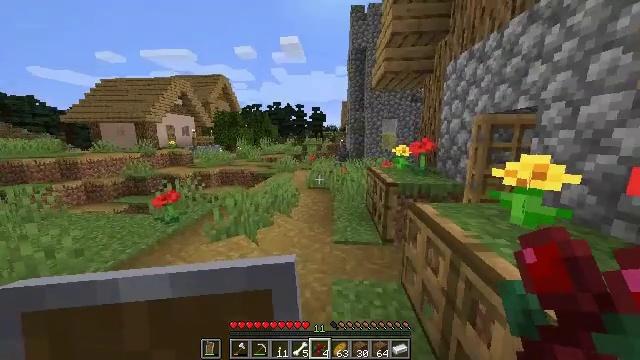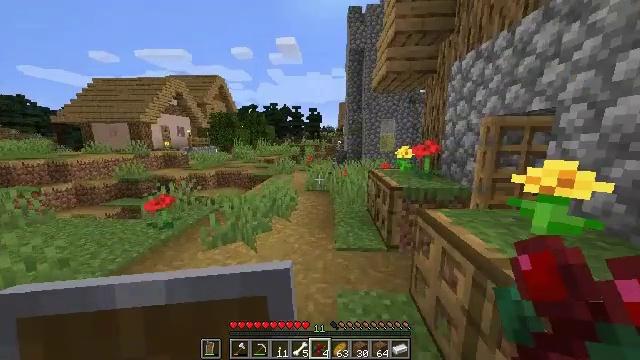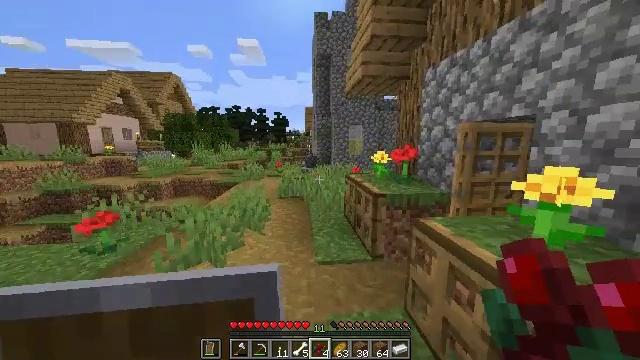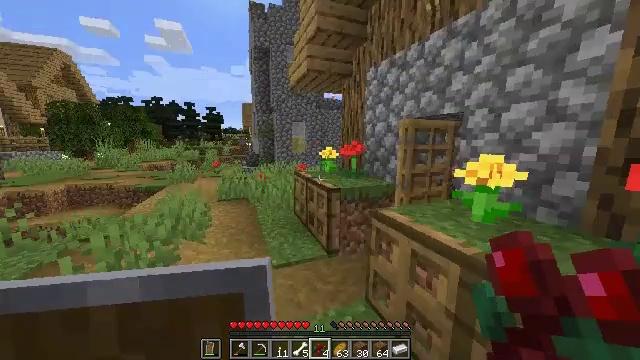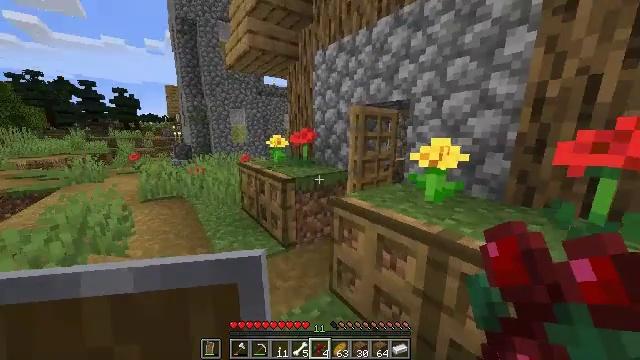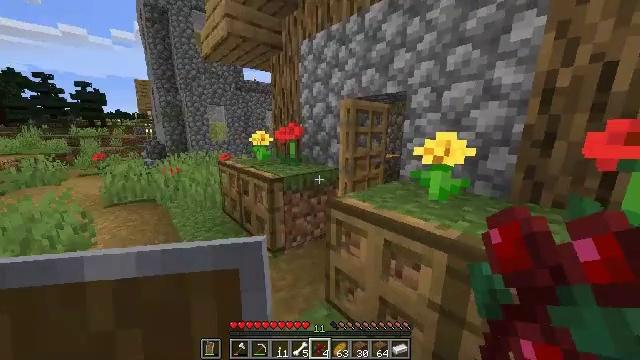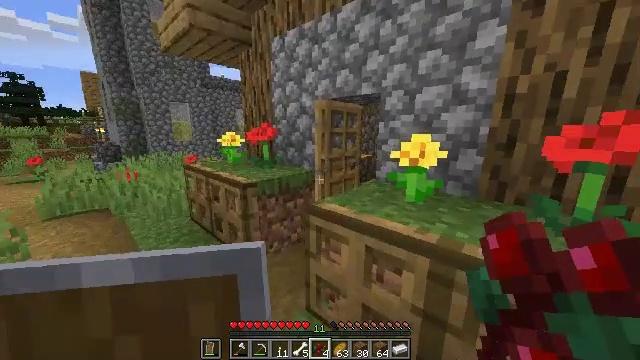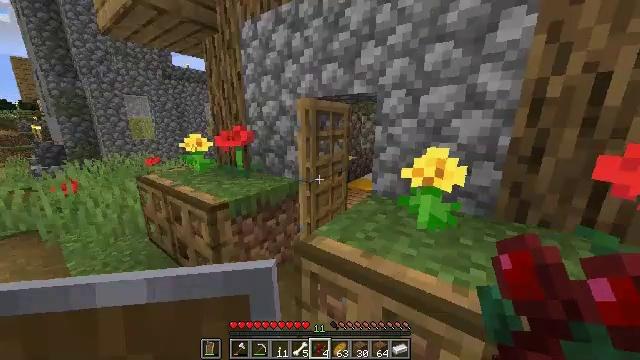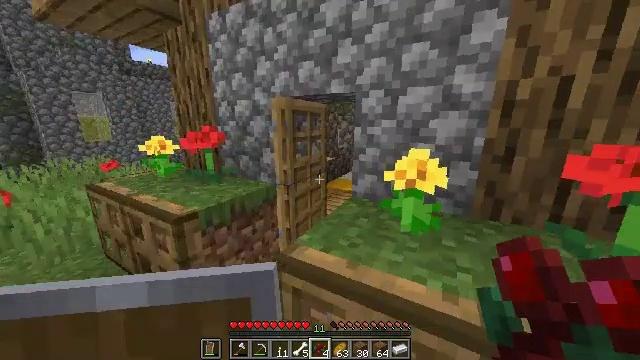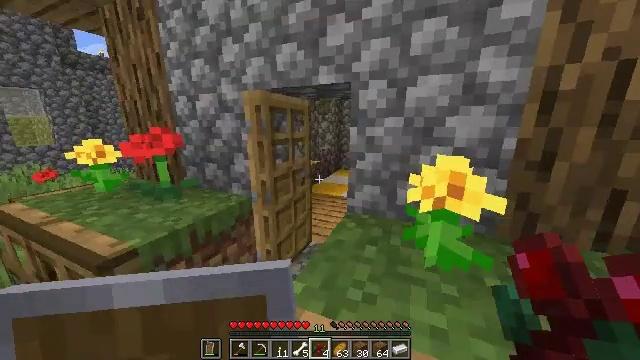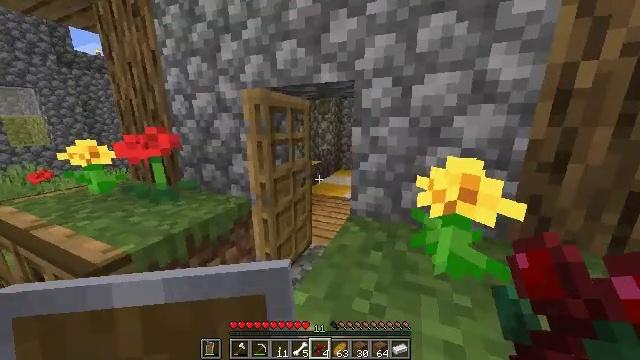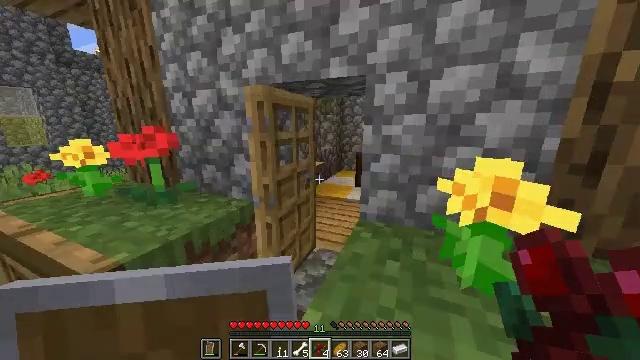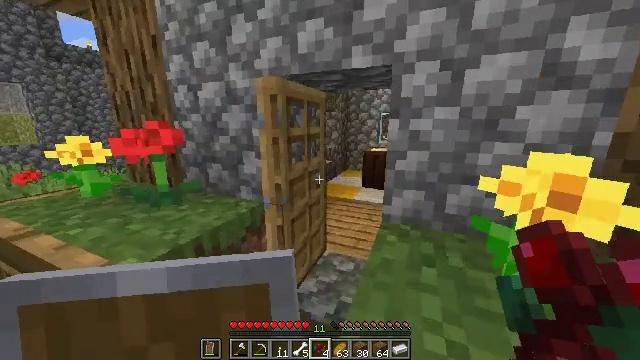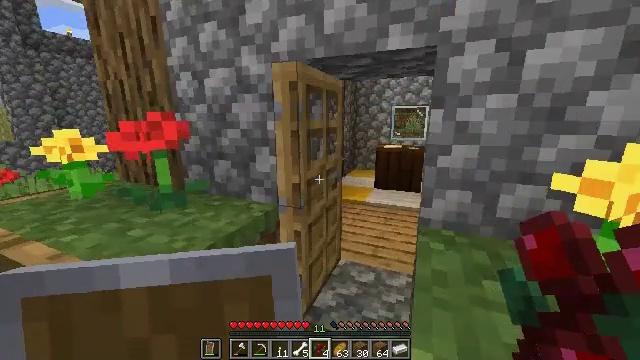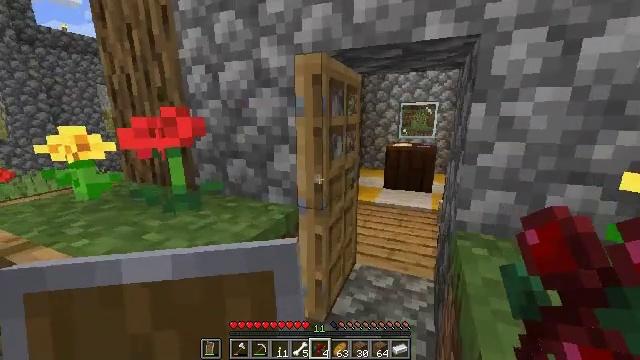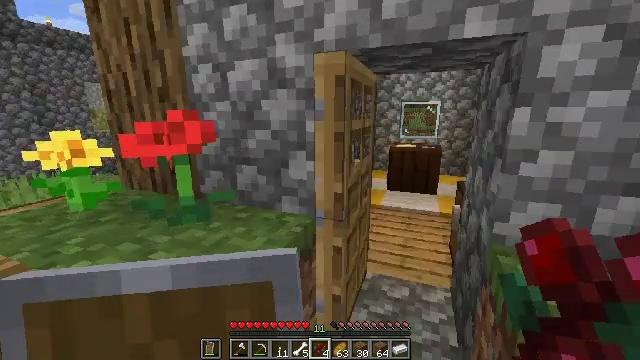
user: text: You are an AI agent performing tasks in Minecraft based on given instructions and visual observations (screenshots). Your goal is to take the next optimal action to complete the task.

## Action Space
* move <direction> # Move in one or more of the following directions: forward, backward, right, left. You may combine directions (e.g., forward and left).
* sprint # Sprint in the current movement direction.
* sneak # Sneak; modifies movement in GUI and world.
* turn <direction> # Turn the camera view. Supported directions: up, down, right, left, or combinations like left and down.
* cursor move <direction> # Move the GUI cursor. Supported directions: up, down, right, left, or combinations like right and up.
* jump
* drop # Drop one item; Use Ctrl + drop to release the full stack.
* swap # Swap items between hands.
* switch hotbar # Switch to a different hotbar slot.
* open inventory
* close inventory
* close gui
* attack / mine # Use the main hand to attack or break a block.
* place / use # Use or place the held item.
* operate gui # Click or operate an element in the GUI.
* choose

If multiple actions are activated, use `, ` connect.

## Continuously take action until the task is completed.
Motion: motion action
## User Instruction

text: Gather the cartography table from its current location.
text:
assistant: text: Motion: move forward and move left, sprint
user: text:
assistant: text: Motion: move forward and move left, sprint, turn right and up
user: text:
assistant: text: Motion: move forward and move left, sprint, turn right
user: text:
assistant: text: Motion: move forward, sprint, turn right and down
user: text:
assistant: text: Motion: move forward, sprint, turn right
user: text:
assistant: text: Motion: move forward, sprint, turn right
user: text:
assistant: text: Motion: move forward, sprint, turn right and down
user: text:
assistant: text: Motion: move forward, sprint, turn right
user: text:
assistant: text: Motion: move forward, sprint, turn right
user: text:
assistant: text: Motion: move forward, sprint
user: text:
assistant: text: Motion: move forward, sprint
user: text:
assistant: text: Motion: move forward, sprint
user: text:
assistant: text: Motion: move forward and move left, sprint
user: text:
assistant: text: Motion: move forward and move left, sprint
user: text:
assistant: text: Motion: move forward and move left, sprint, turn right
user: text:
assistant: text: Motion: move forward and move left, sprint, turn right
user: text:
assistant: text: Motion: move forward, sprint, turn right and down
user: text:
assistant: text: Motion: move forward, sprint, turn right and down
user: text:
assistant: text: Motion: move forward, turn right and down
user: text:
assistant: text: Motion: move forward, turn down
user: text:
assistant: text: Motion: move forward, turn down
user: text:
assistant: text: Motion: move forward
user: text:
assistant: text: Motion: open inventory
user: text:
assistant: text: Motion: open inventory
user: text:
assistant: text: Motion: open inventory
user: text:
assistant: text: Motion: no_op
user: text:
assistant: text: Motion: no_op
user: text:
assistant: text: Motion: no_op
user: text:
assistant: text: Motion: cursor move right and down
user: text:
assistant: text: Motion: cursor move right and down